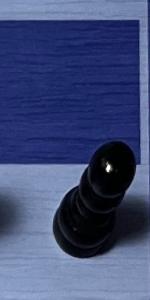
Label: Pawn_Black